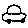
Label: car